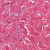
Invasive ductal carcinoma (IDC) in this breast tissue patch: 0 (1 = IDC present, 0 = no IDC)